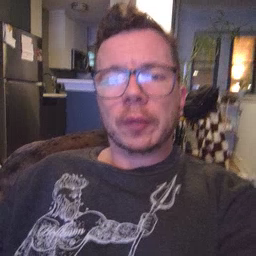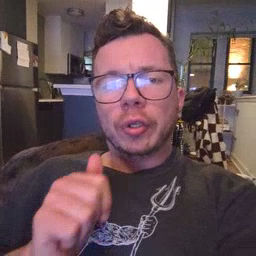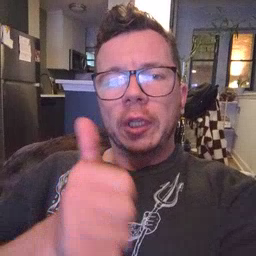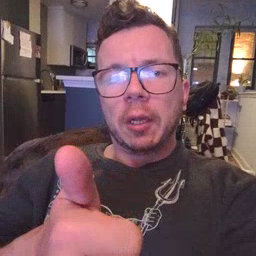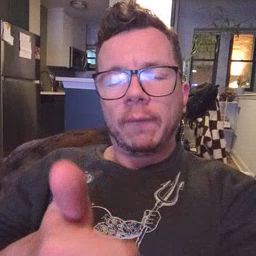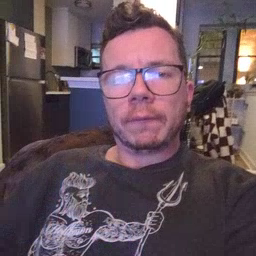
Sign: yourself